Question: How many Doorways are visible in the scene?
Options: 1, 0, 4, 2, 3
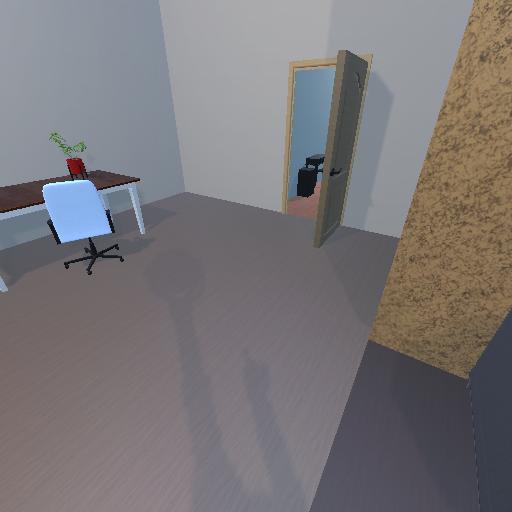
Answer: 1